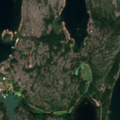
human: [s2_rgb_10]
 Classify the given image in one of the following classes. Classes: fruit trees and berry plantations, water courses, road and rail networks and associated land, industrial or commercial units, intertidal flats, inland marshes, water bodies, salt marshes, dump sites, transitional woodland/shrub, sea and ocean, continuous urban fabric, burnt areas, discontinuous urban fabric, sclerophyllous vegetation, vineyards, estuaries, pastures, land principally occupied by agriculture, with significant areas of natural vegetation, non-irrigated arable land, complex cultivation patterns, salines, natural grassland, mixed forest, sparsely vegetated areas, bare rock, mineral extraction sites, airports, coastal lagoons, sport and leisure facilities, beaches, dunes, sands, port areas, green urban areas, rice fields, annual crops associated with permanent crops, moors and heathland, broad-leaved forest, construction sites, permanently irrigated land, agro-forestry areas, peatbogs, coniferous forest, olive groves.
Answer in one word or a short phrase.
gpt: mixed forest, transitional woodland/shrub, bare rock, sea and ocean